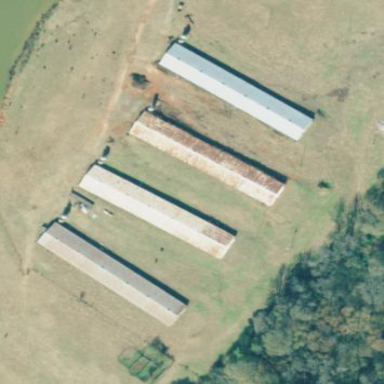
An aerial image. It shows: Poultry farmyard is depicted in the image.